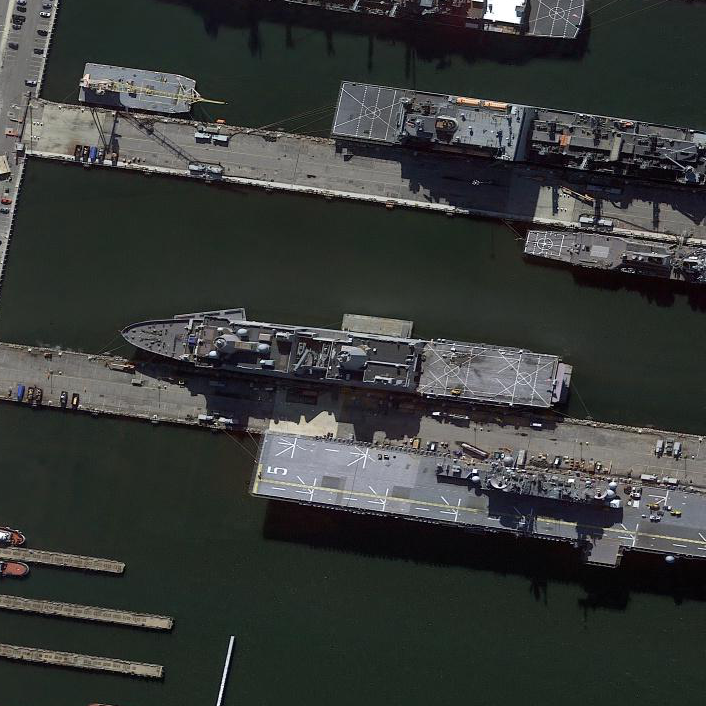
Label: combat